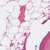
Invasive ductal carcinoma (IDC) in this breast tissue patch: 0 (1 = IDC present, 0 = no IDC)